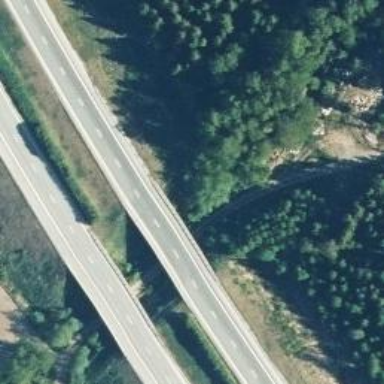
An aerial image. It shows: Motorway bridge with asphalt surface.